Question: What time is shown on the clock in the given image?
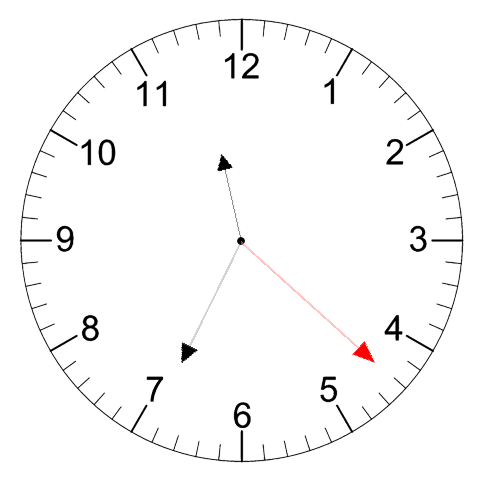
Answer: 11:34:22